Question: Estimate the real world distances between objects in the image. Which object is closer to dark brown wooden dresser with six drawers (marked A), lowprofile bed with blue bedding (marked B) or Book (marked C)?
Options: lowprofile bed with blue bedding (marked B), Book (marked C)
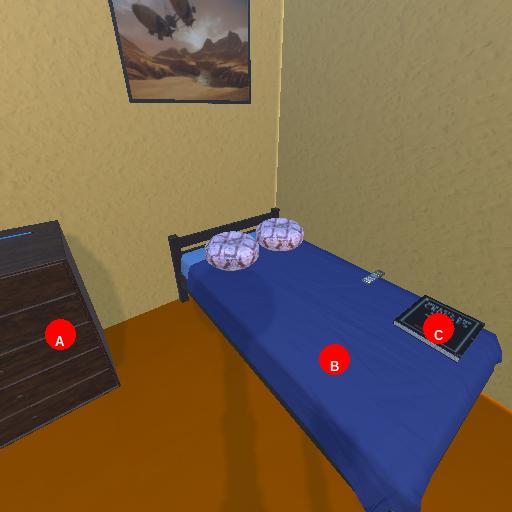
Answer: lowprofile bed with blue bedding (marked B)